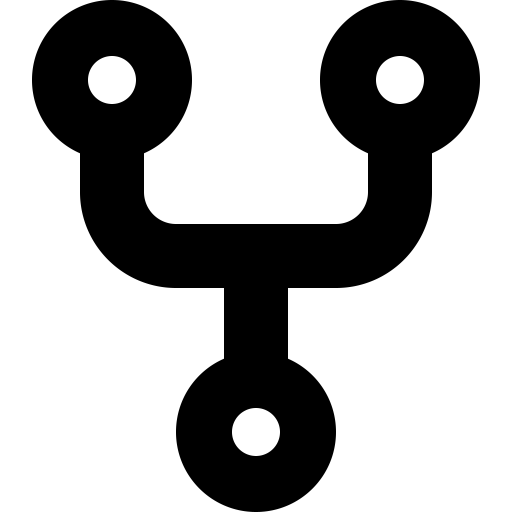
Tags: icon, FontAwesome, fa-icon, solid, code, fork